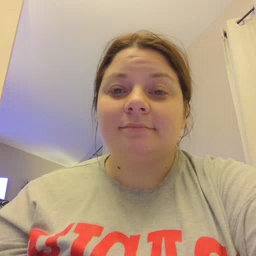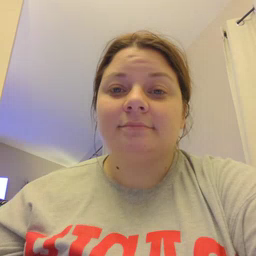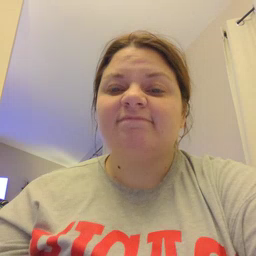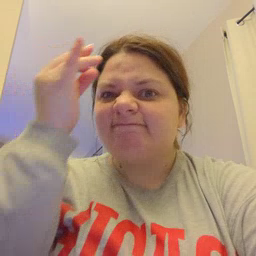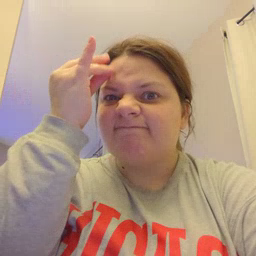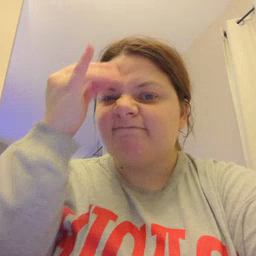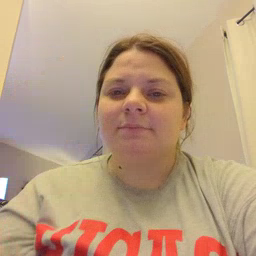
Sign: think